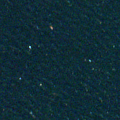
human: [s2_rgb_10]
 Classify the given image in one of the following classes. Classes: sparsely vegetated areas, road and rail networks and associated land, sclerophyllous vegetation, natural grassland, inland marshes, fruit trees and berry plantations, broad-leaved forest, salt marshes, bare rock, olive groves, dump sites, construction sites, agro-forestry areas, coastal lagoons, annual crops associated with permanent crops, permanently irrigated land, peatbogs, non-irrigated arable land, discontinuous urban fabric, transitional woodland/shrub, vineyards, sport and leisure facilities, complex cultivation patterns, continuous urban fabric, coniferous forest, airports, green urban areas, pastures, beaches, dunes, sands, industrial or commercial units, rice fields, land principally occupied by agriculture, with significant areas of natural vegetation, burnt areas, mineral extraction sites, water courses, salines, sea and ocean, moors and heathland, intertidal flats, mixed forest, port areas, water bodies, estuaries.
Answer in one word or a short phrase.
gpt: sea and ocean